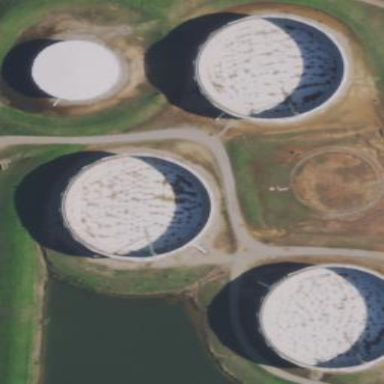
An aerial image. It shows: Storage tank that is man-made.